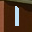
Label: 1